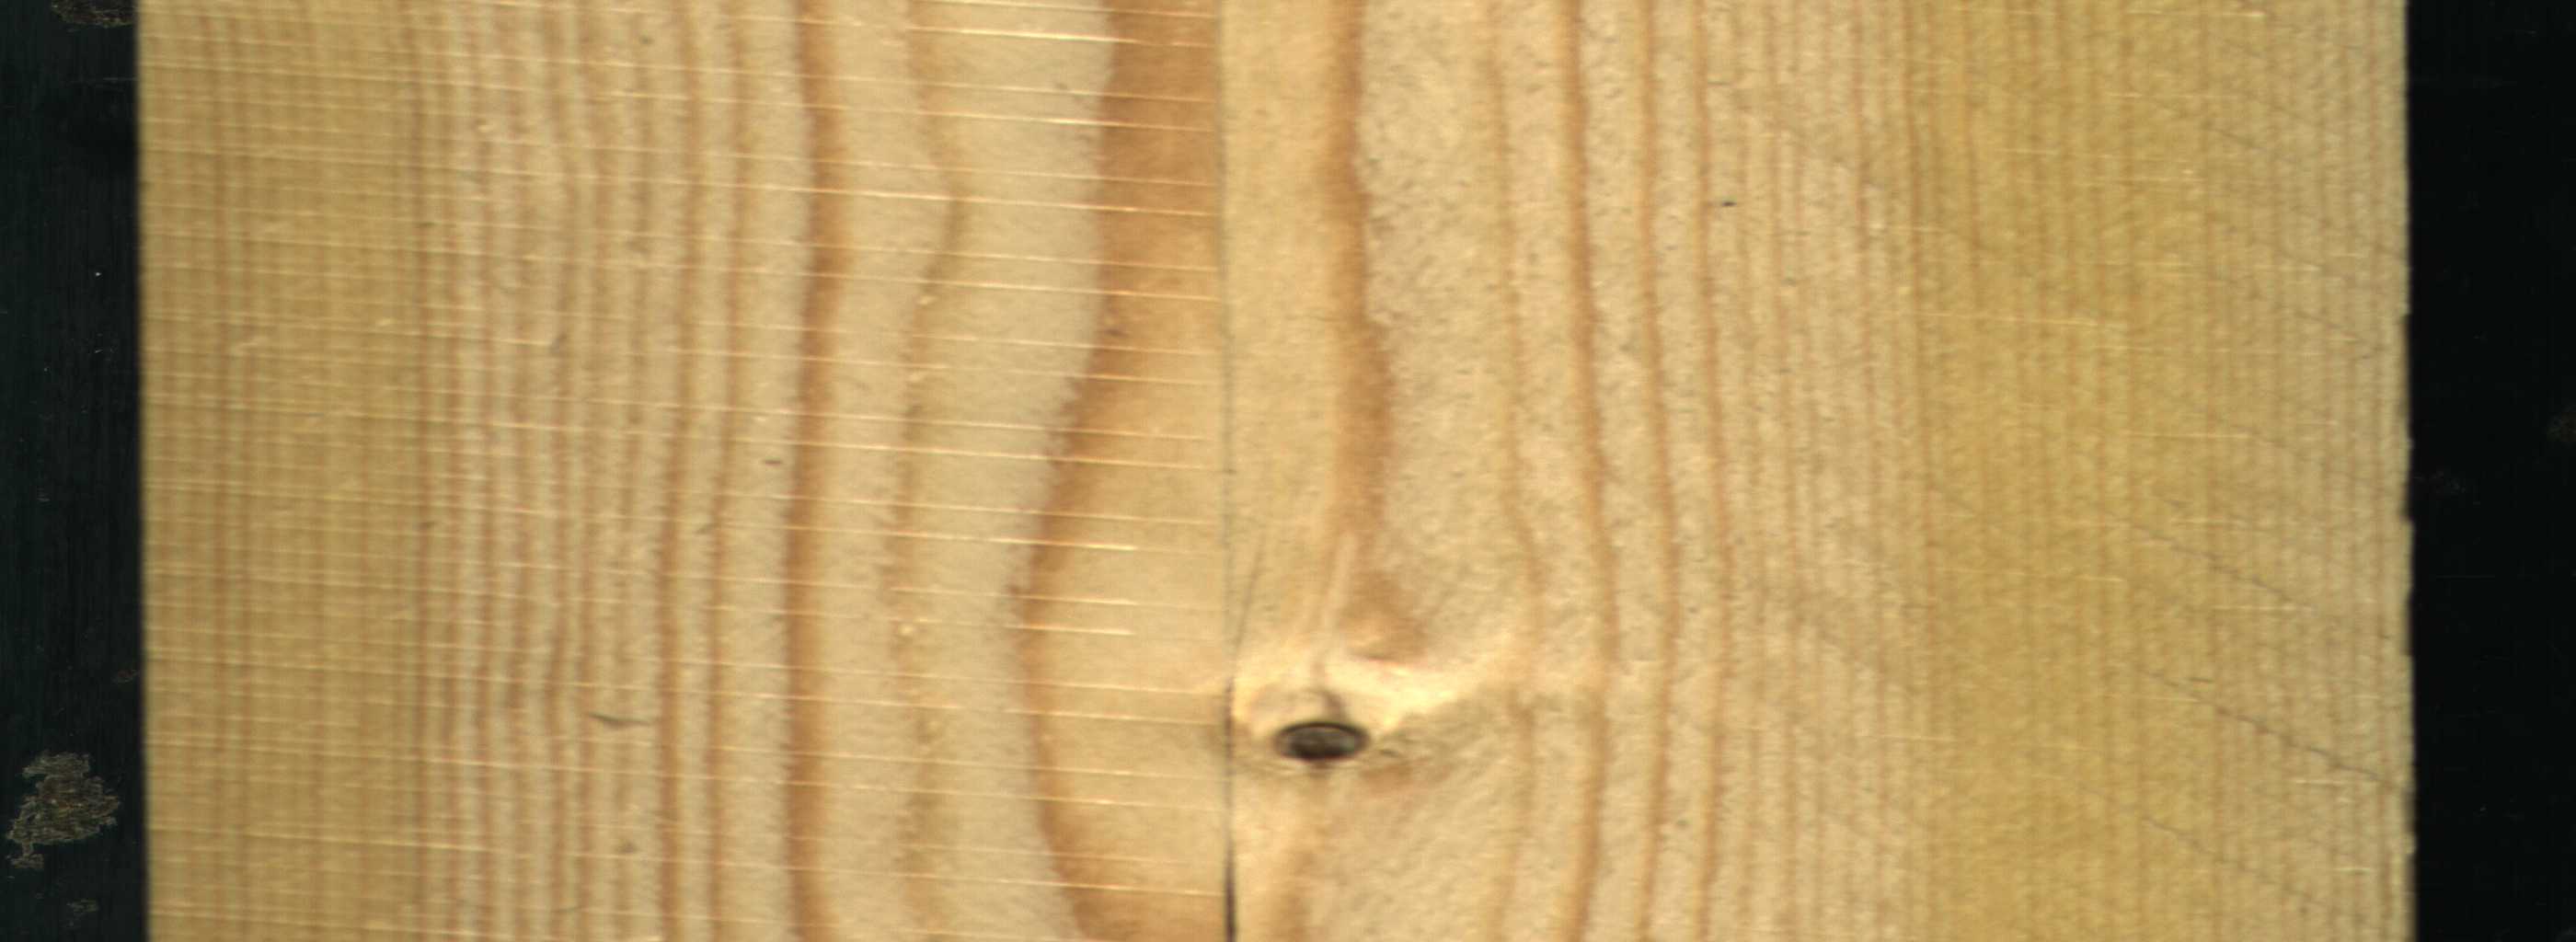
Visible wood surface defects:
Crack
Dead_Knot